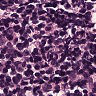
Metastatic tissue present: no